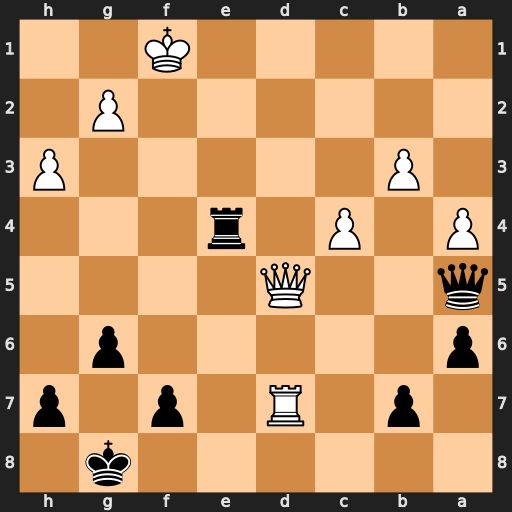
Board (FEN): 6k1/1p1R1p1p/p5p1/q2Q4/P1P1r3/1P5P/6P1/5K2
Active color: b
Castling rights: -
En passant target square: -
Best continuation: Qe1#